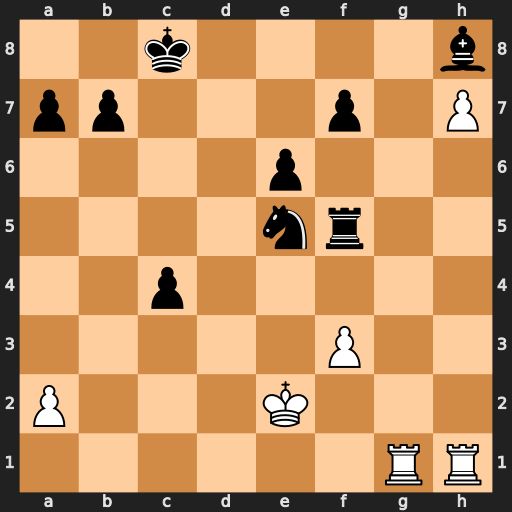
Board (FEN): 2k4b/pp3p1P/4p3/4nr2/2p5/5P2/P3K3/6RR
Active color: w
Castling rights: -
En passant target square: -
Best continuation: Rg8+ Kc7 Rxh8